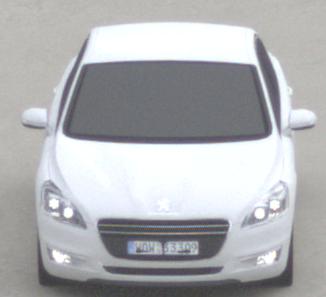
Make: Peugeot
Model: 508 120 VTi
Detailed model: 508 (I) Limousine
Model produced from: 2011/03
Model produced until: 2014/05
Doors: 4
Color: white
Road condition: dry road
Daytime: morning or afternoon
Contrast: low contrast